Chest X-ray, PA view. Patient: 40 years old, sex F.
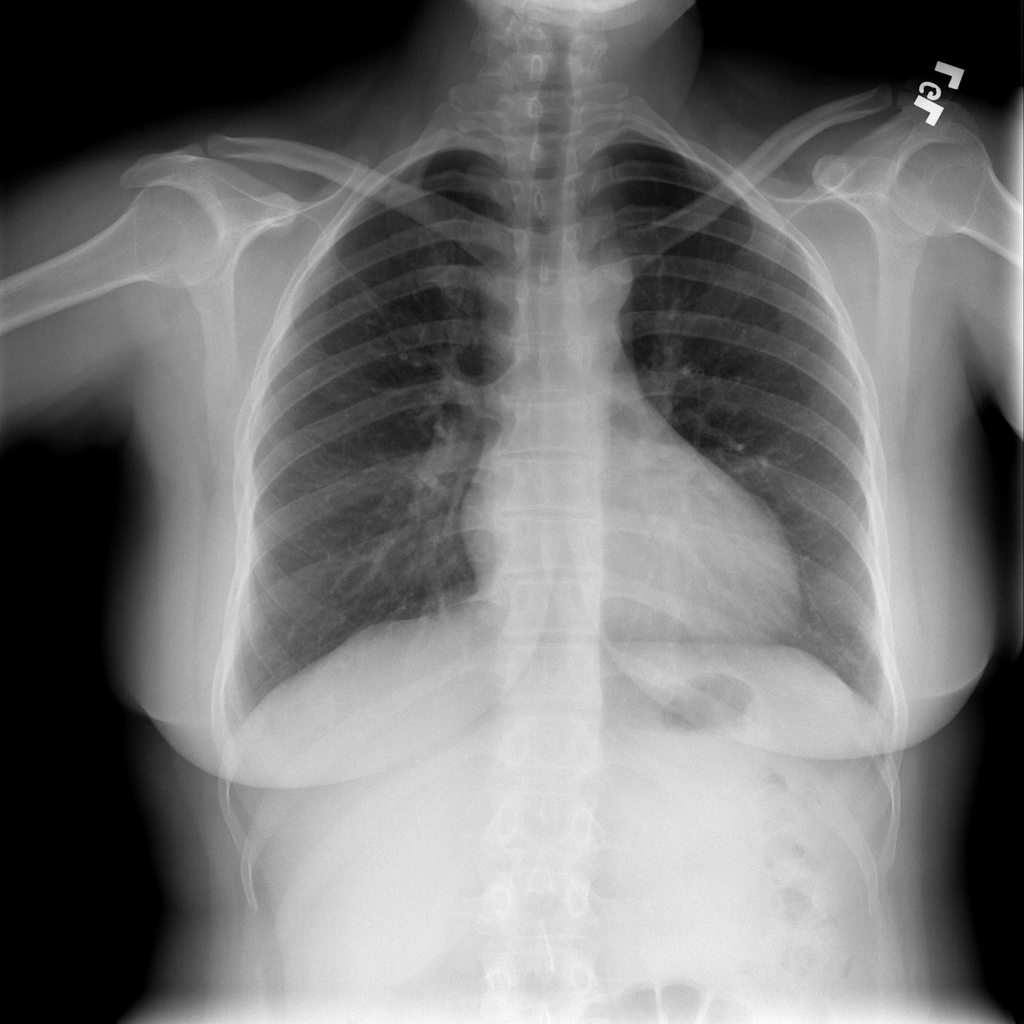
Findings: No Finding